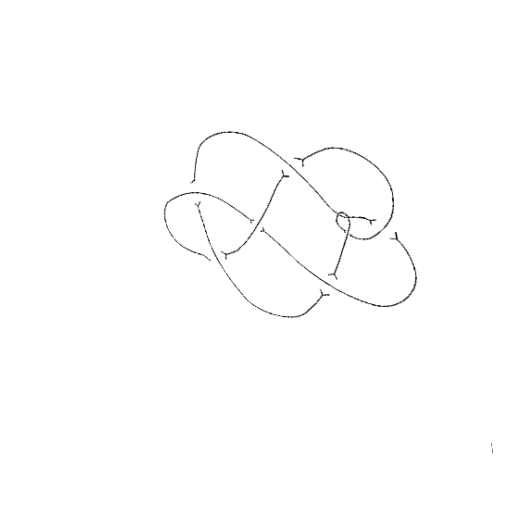
Crossing number: 9